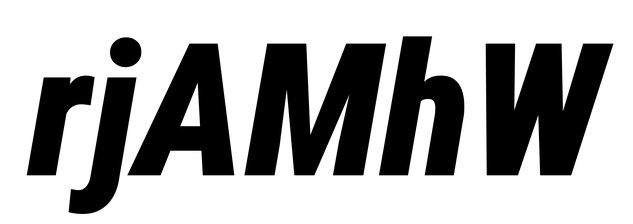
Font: Roboto-Italic_Condensed_Black_Italic